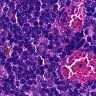
Metastatic tissue present: no